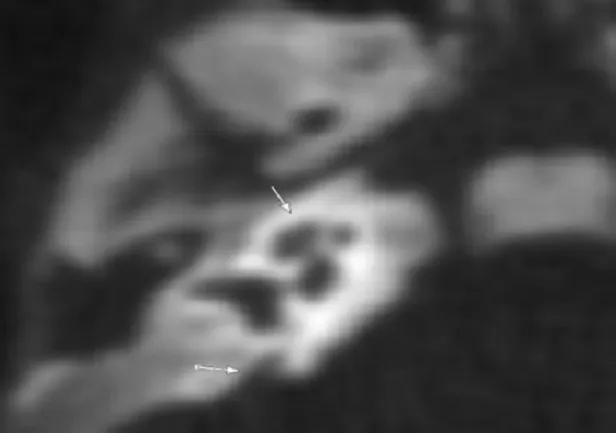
CT scan of temporal bone shows: Upper arrow: incomplete number of turns. Lower arrow: Widened vestibular aqueducts.
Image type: radiology (ct)